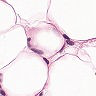
Metastatic tissue present: yes